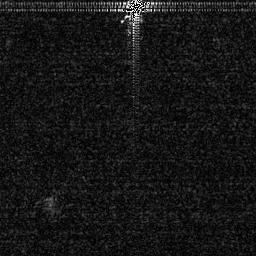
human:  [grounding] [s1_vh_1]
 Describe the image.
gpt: In the satellite image, there is  <ref>1 small ship </ref> <box>[[47, 0, 56, 7, 0]]</box> located at top.